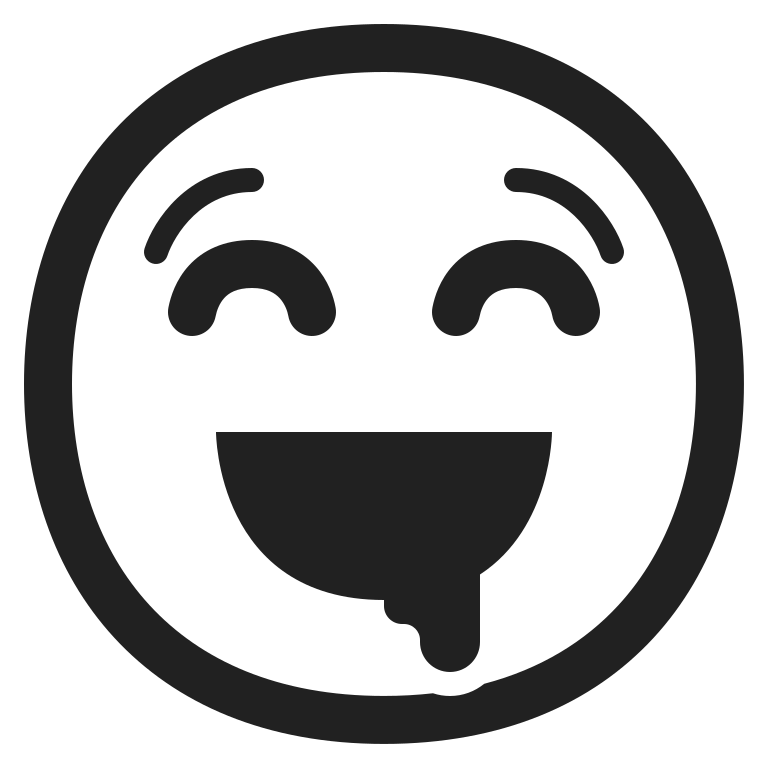
drooling face high contrast